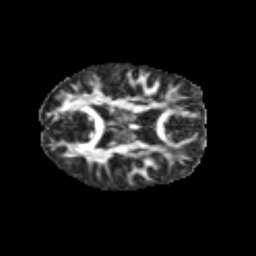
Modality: FA
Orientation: axial
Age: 10
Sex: male
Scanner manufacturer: siemens
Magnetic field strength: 3 T
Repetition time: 3.8 s
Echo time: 0.07 s